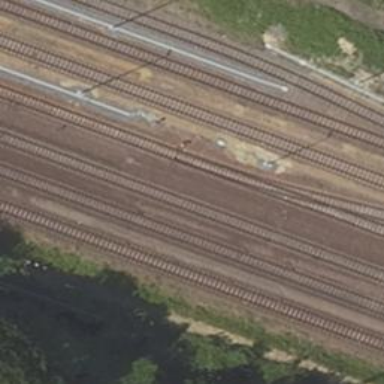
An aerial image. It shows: Railway switch.